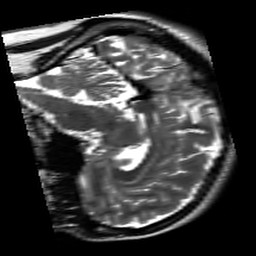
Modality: T2w
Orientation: sagittal
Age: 25
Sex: female
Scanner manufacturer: siemens
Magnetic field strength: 3 T
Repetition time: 7 s
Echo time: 0.09 s